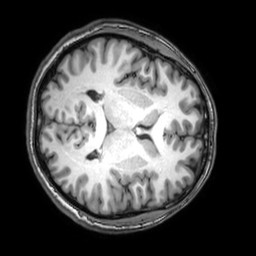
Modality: T1w
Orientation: axial
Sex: male
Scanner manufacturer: philips
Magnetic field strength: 3 T
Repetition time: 0.00818 s
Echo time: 0.00374 s